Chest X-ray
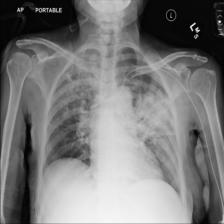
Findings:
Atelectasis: negative
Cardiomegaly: negative
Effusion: negative
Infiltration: negative
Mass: negative
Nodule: negative
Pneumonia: negative
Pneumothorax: negative
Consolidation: negative
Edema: negative
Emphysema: negative
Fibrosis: negative
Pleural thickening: negative
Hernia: negative